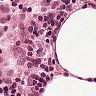
Metastatic tissue present: no